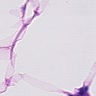
Metastatic tissue present: no